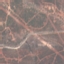
Label: HerbaceousVegetation